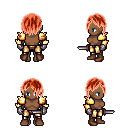
a pixel art fantasy rpg character, female body template, human, dark skin, gold arm armor, gold greaves, red bangs hairstyle, metal gloves, brown shoes, dagger, four views (front, back, left, right), 2x2 character sprite sheet, small pixel art, hard edges, no anti-aliasing